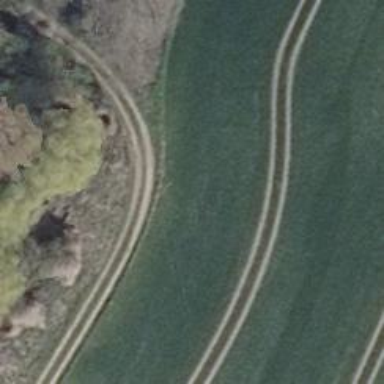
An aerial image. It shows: Track with grade 4 tracktype.